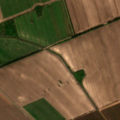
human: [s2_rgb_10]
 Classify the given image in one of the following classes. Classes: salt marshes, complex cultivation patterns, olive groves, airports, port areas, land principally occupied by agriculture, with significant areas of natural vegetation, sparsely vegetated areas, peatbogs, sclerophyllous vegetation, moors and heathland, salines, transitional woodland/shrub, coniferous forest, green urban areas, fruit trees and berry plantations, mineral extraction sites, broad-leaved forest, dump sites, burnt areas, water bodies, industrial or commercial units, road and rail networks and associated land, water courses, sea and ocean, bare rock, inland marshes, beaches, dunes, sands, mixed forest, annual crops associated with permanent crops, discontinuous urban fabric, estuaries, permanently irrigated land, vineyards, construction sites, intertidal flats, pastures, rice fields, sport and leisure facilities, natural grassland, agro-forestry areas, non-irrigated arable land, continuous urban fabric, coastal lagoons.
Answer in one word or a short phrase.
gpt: non-irrigated arable land